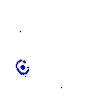
Particle: kaon